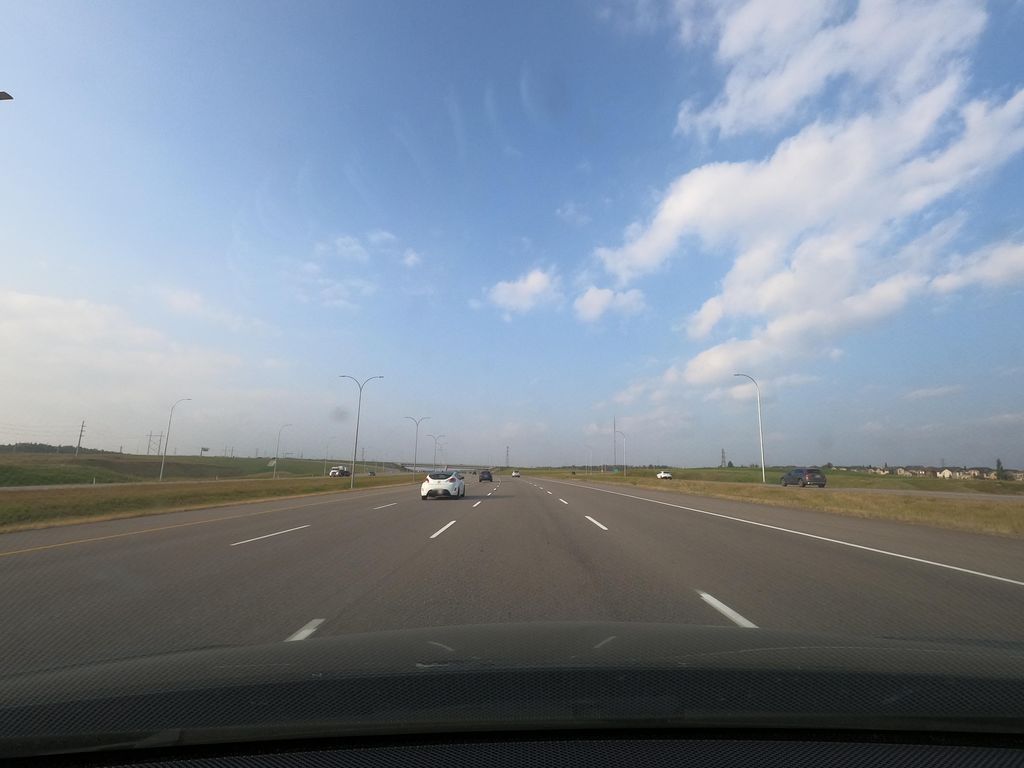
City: calgary